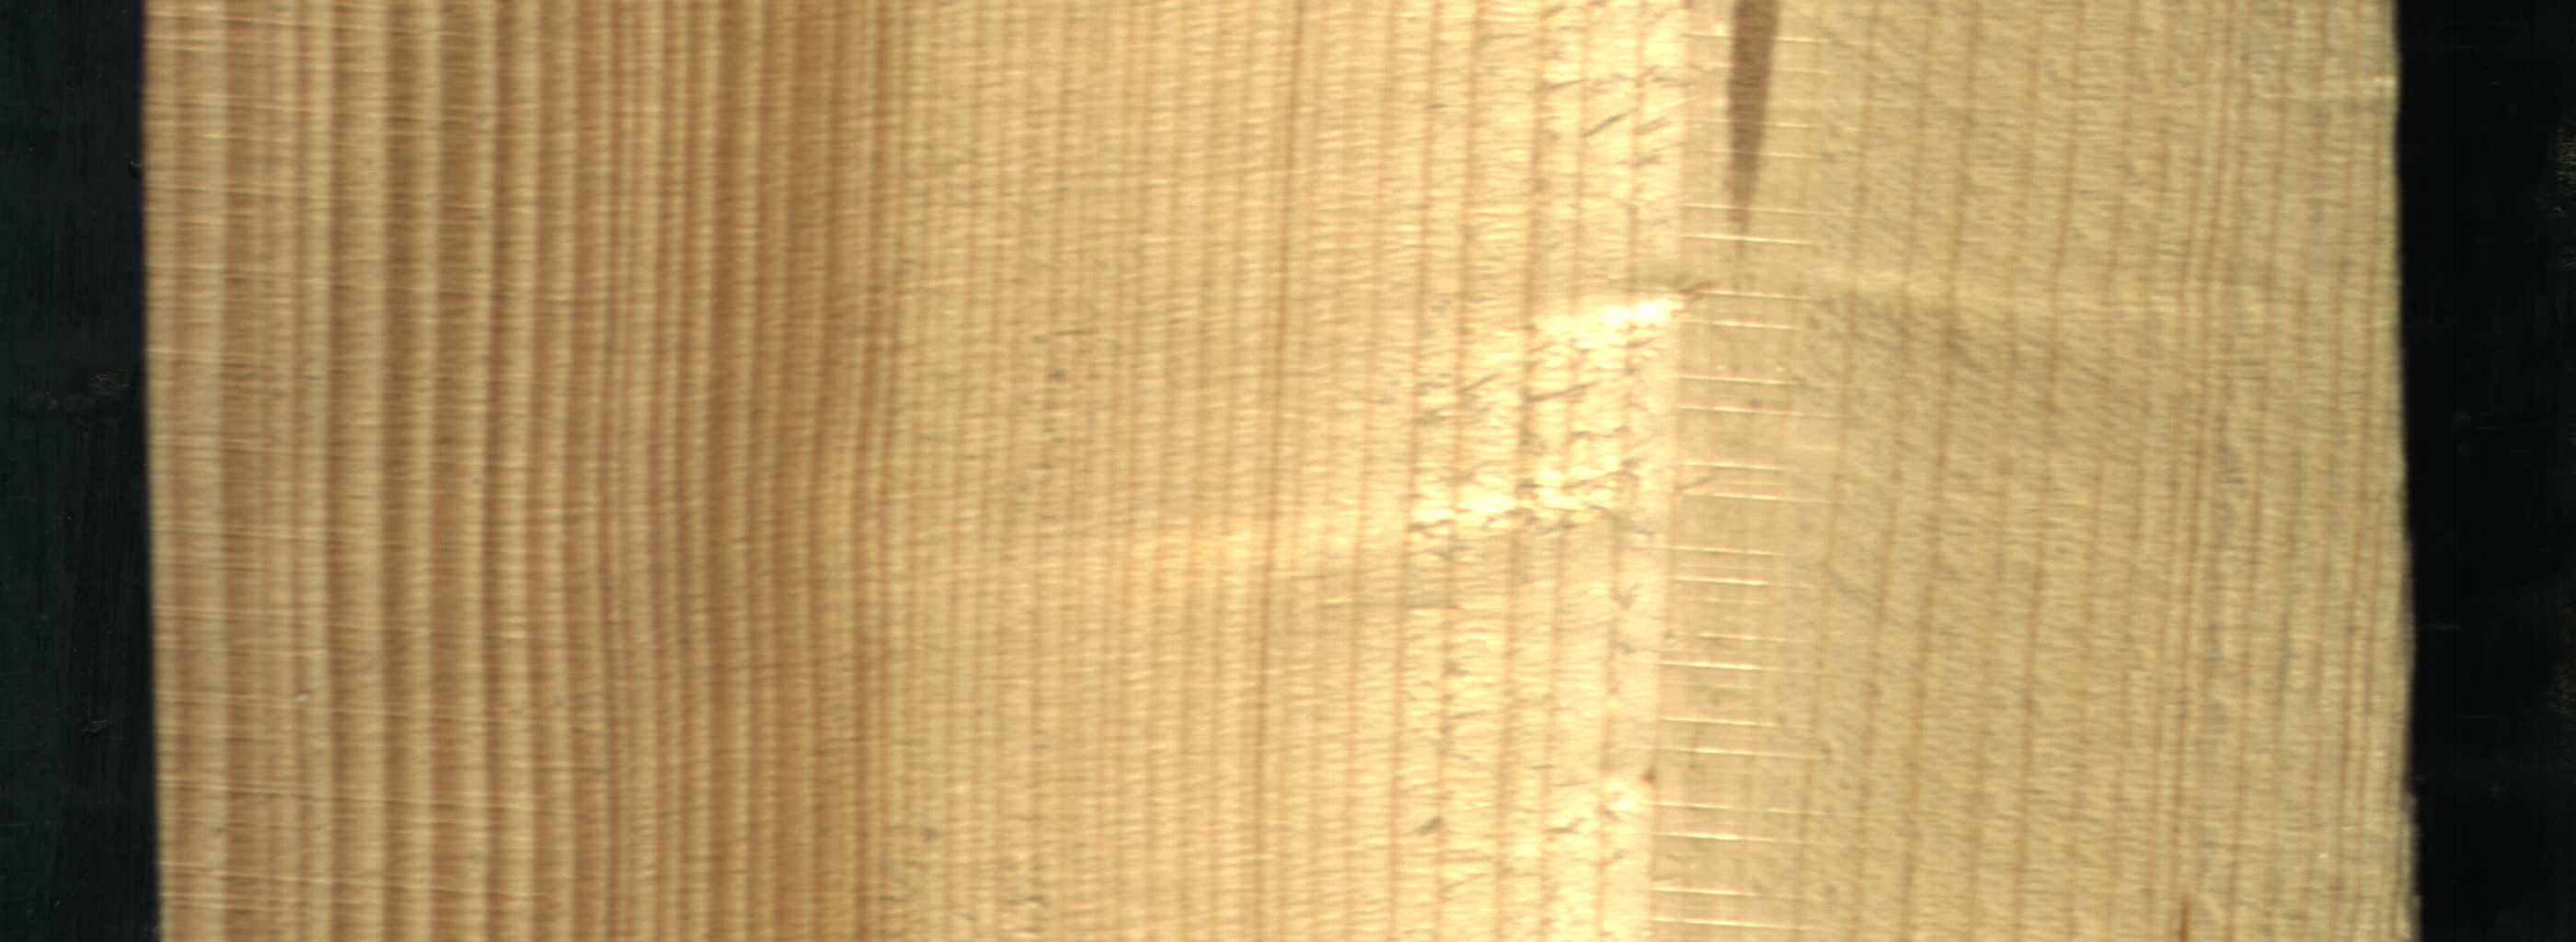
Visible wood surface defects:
Quartzity